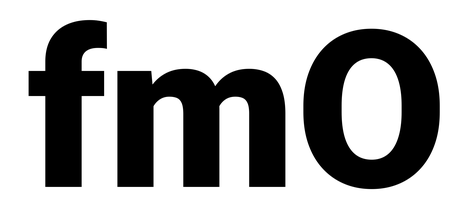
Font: Roboto_Black